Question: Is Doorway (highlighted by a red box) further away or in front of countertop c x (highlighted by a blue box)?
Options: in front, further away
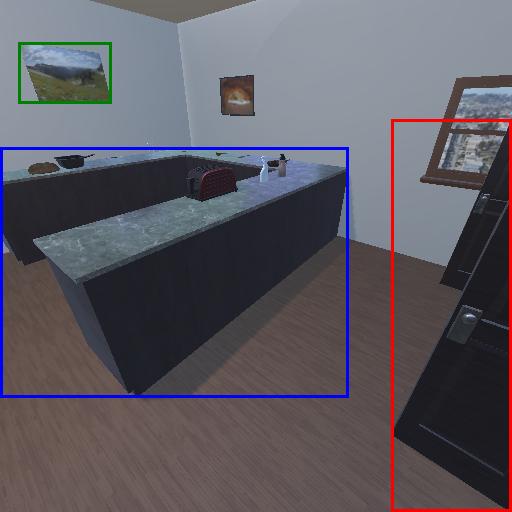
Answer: in front